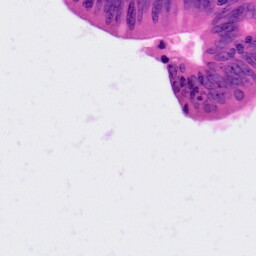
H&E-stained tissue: Colon